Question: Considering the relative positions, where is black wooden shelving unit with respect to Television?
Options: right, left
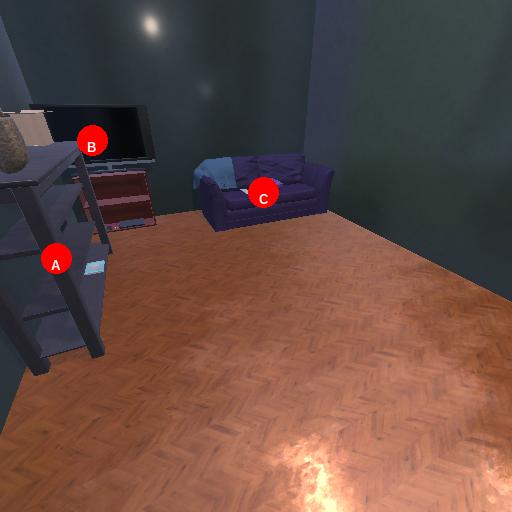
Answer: right